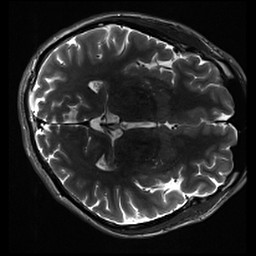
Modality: inplaneT2
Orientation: axial